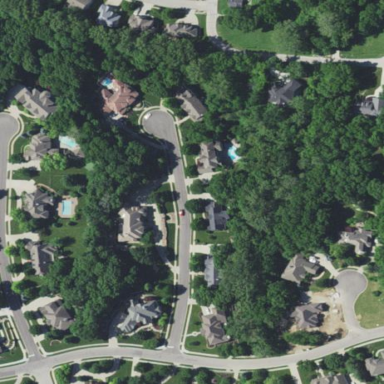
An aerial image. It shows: Single-family residential area.